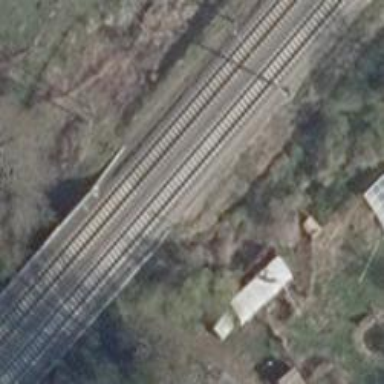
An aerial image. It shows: Railway bridge with electrified contact lines.